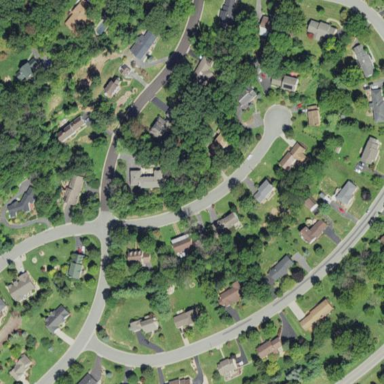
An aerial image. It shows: Residential area within neighborhood.